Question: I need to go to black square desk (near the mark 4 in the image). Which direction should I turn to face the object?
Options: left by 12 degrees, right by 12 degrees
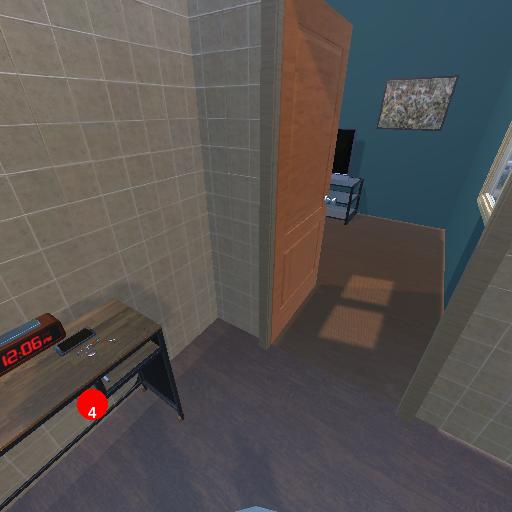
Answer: left by 12 degrees